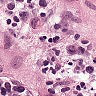
Metastatic tissue present: yes